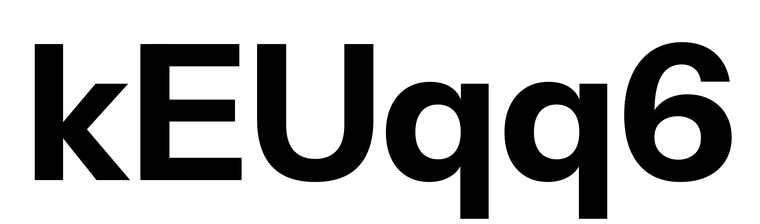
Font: InstrumentSans_Bold